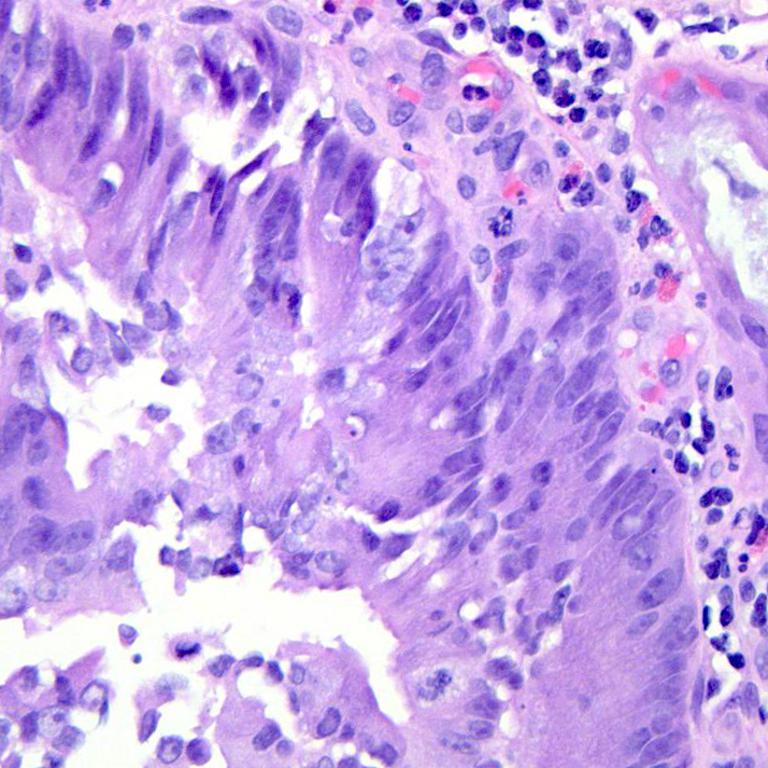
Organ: colon
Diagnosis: adenocarcinomas